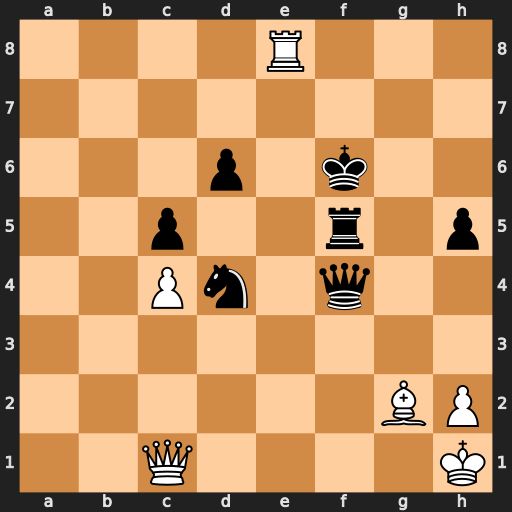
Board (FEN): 4R3/8/3p1k2/2p2r1p/2Pn1q2/8/6BP/2Q4K
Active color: w
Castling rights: -
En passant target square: -
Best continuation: Rf8+ Kg5 h4+